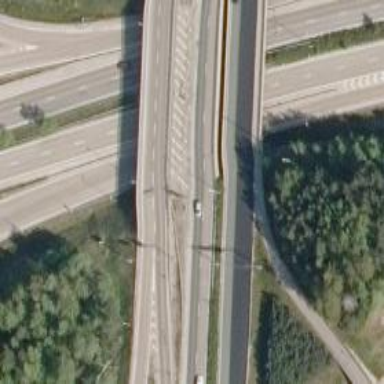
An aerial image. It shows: Asphalt motorway link.